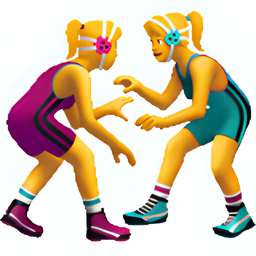
Name: wrestlers
Emoji: 🤼
Group: People & Body
Sub-group: person-sport